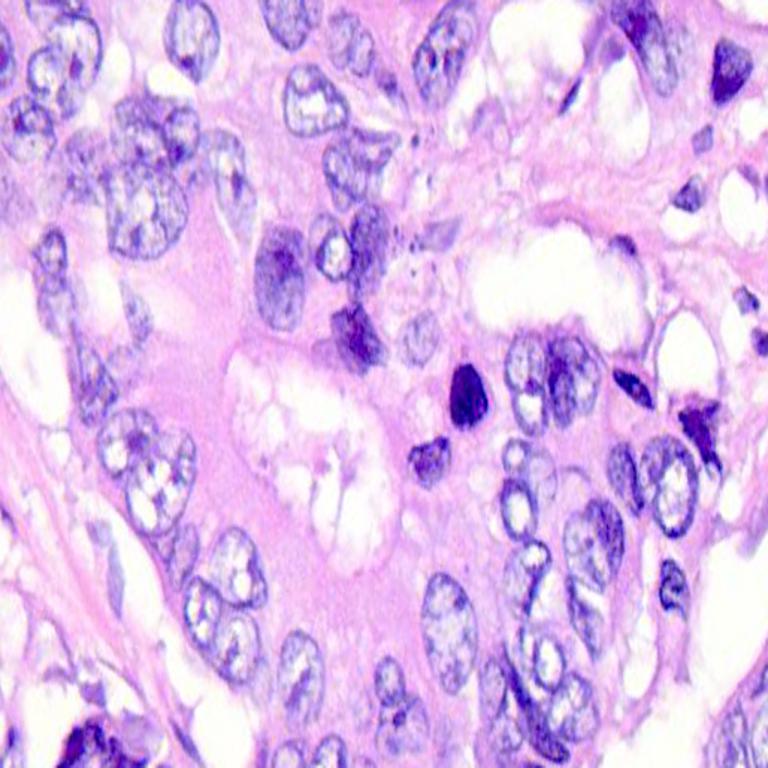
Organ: colon
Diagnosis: adenocarcinomas